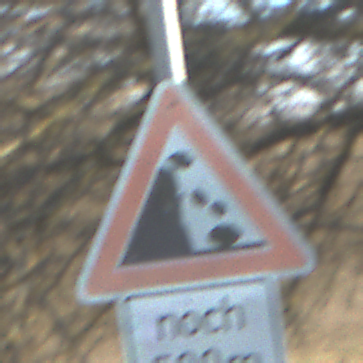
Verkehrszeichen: SteinschlagLinks
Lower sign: LaengeEinerStrecke3
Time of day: MorningAfternoon
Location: Outdoor (Nature)
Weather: Clear
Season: NotSpecified
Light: Natural